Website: bh-photo
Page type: address-validator
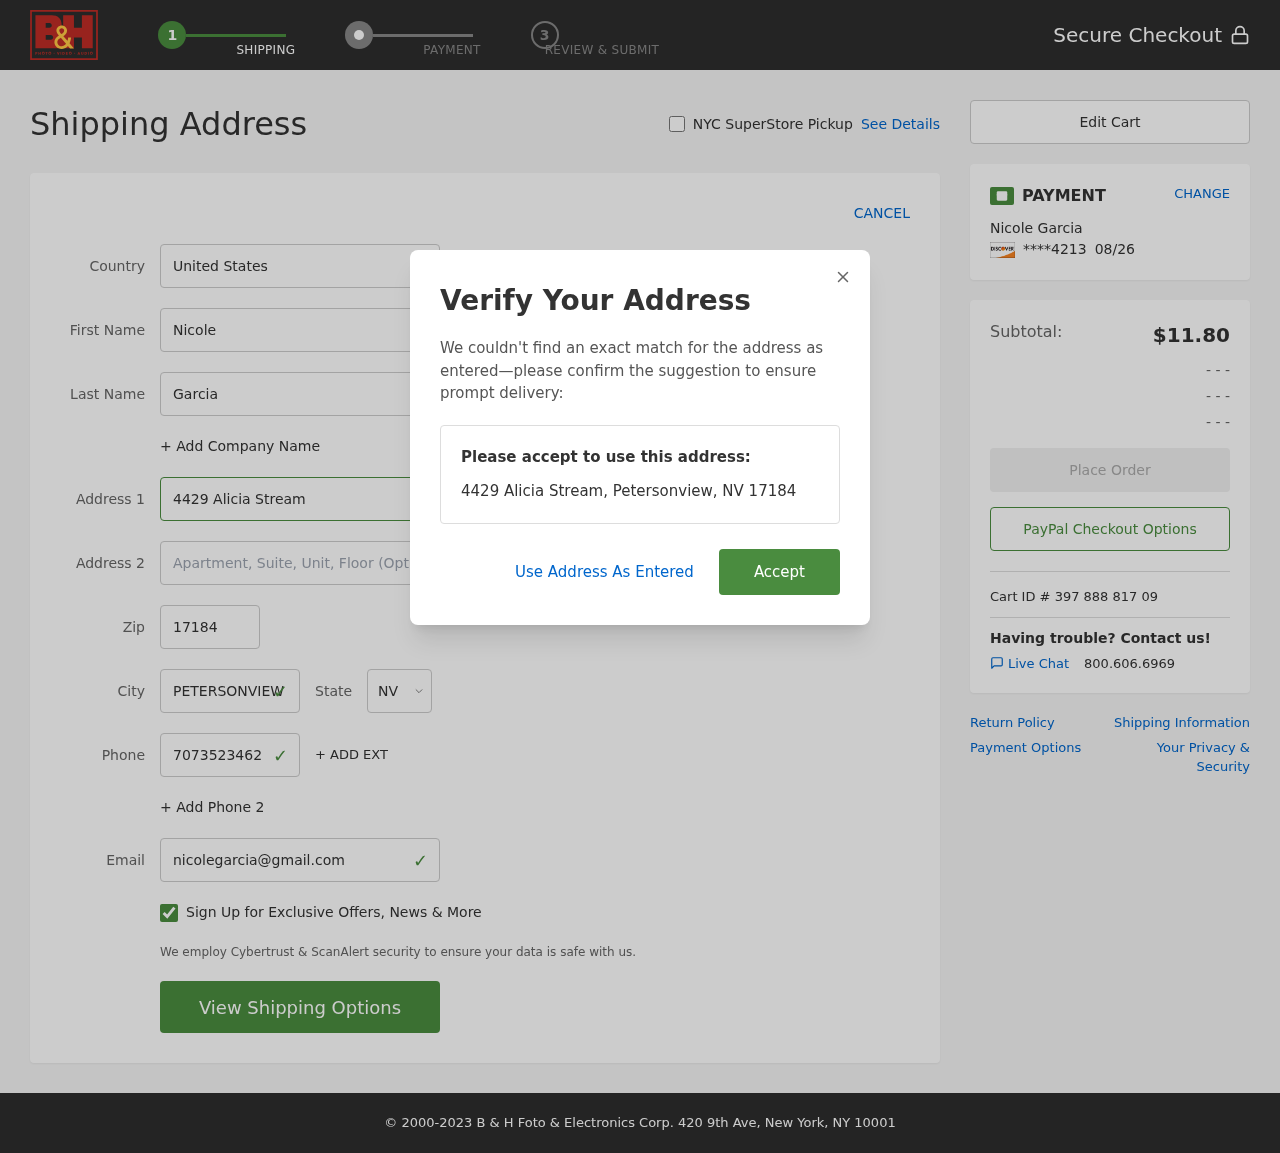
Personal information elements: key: PII_CARD_EXPIRY
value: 08/26
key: PII_CARD_LAST4
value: ****4213
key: PII_CITY
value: Petersonview
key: PII_COUNTRY
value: United States
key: PII_EMAIL
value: nicolegarcia@gmail.com
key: PII_FIRSTNAME
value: Nicole
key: PII_FULLNAME
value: Nicole Garcia
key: PII_LASTNAME
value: Garcia
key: PII_PHONE
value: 7073523462
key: PII_POSTCODE
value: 17184
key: PII_STATE_ABBR
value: NV
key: PII_STREET
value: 4429 Alicia Stream
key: PII_CITY_STATE_ZIP
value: Petersonview, NV 17184
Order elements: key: ORDER_SUBTOTAL
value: $11.80
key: ORDER_ID
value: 397 888 817 09